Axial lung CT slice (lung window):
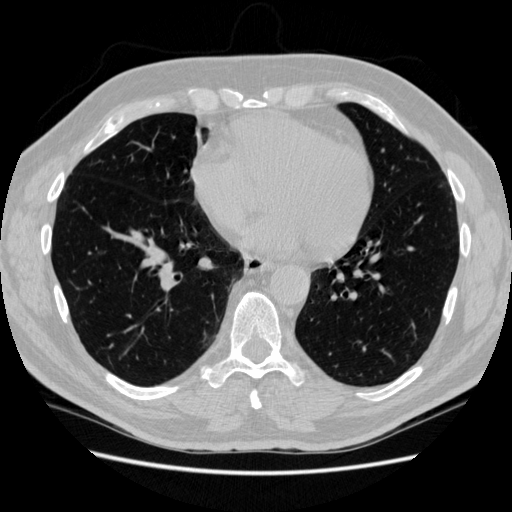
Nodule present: no